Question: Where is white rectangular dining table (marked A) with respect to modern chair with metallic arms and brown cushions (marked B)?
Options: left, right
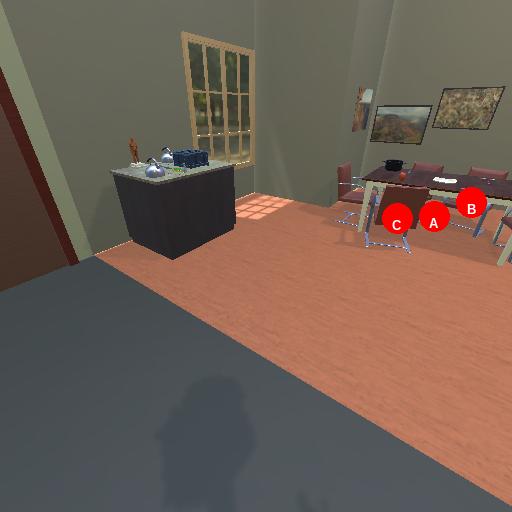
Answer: left